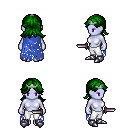
a pixel art fantasy rpg character, female body template, dark elf, purple skin, blue tattered cape, white pants, green loose hair, silver tiara, metal boots, dagger, four views (front, back, left, right), 2x2 character sprite sheet, small pixel art, hard edges, no anti-aliasing